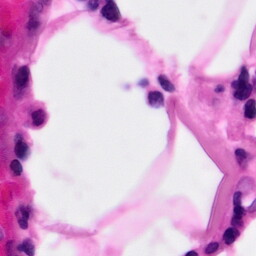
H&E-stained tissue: Pancreatic